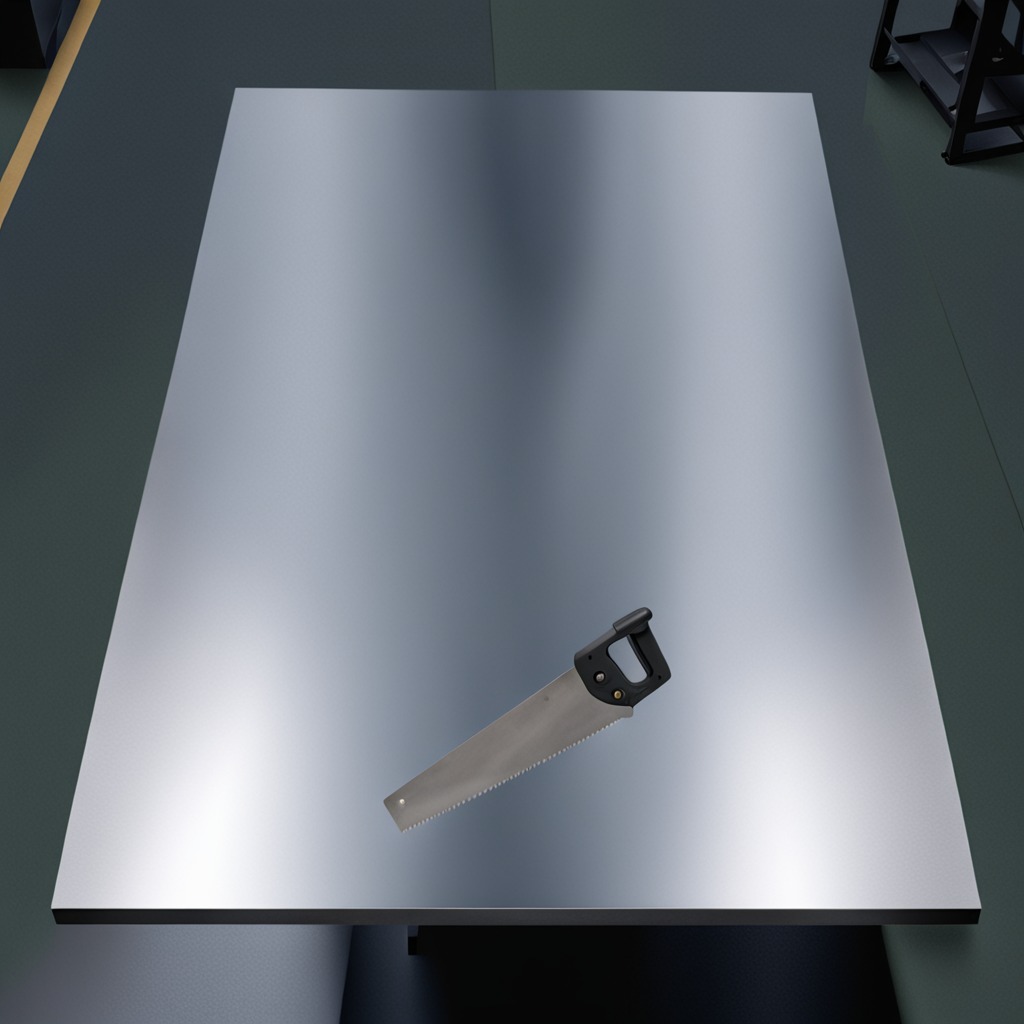
A metal saw is lying on the tabletop.